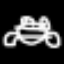
Label: frog